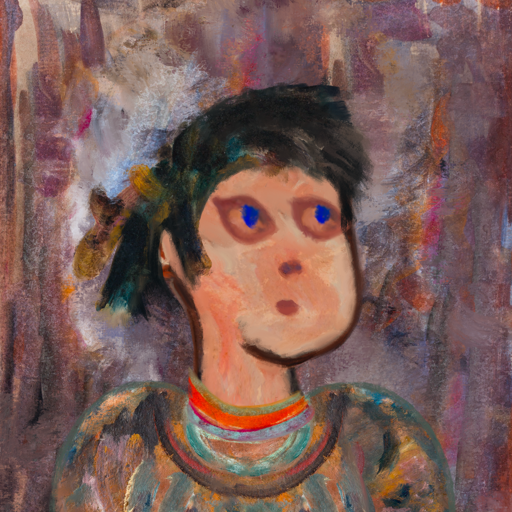
Background: Hypocrite, Head And Neck Side: Roy_Bahadur, Face Side: Mother_And_Son_Mother, Bust: Boggyland, Hair Side: Pipe, Head Accessory: Blank, Second Necklace: Blank, Necklace: Sisters, Baby: Blank